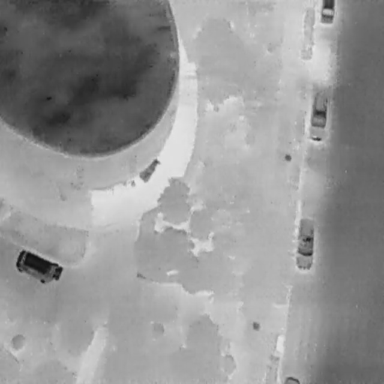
There are four Cars in the infrared image.